Field crop: maize
Growth stage: 1
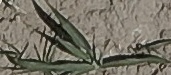
Species: sorghum